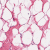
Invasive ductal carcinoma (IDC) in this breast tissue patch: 0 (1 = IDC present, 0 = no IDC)